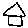
Label: house